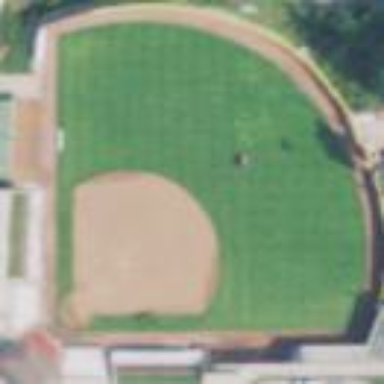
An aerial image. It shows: Baseball stadium.